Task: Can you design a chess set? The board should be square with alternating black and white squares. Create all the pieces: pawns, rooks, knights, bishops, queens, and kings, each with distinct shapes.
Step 2163:
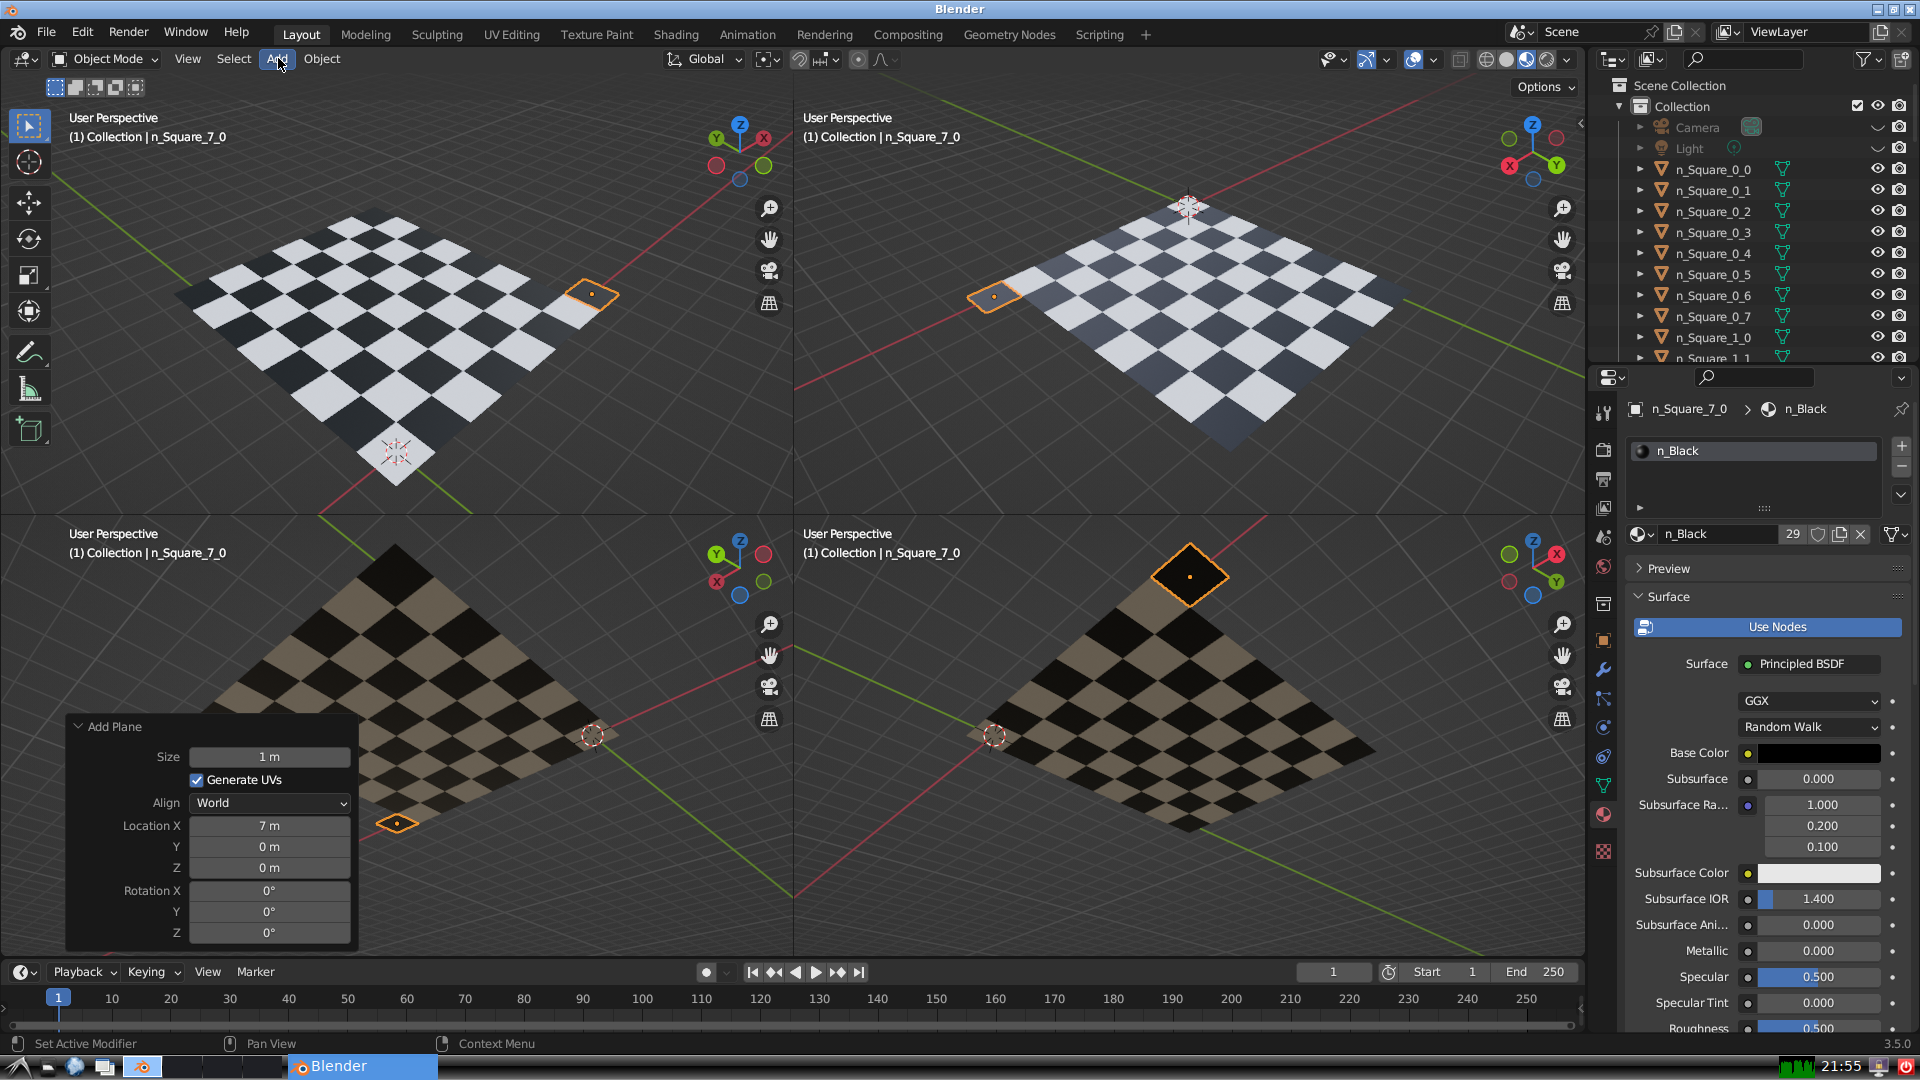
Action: click: no